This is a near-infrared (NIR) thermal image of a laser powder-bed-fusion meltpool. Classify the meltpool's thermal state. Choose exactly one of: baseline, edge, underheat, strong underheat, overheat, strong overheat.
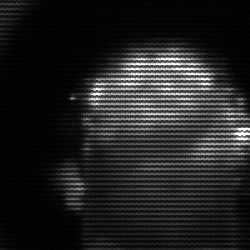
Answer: baseline